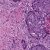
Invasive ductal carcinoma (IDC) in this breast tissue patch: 1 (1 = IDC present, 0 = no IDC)